Field crop: maize
Growth stage: 2
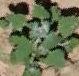
Species: chenopodium